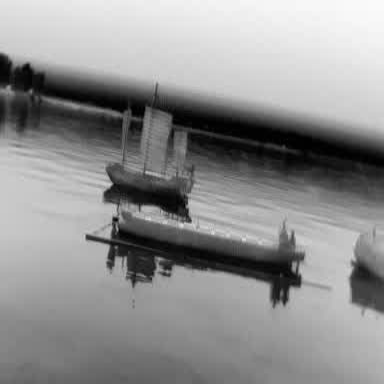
There is a sailboat in the infrared image.